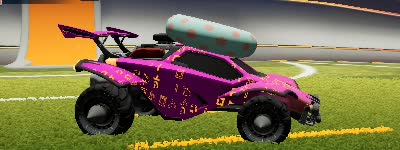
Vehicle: octane